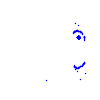
Particle: proton